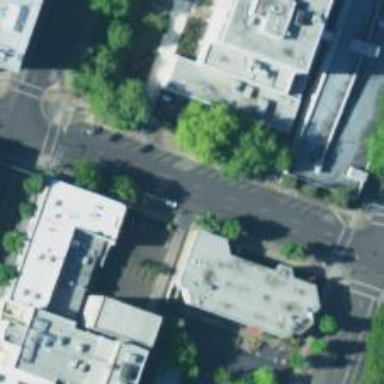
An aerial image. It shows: Secondary road with separate asphalt sidewalk.